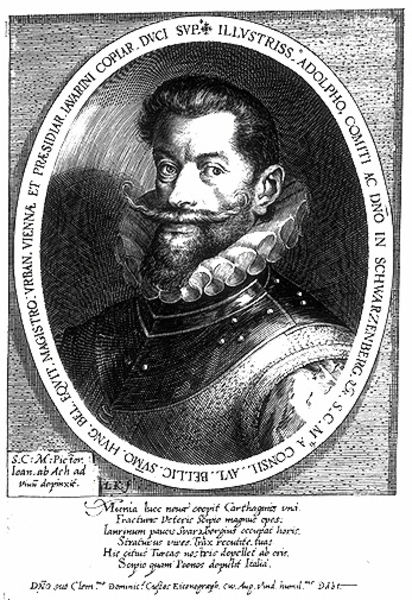
Titel: Bildnis des Grafen Adolph von Schwarzenberg
Künstler: Hans von Aachen
Institution: (Seriendruck)
Schlagwörter: dunkel, mann, schatten, weiß, grau, hell, licht, ohr, schwarz, blick, bart, jung, schnurrbart, augen, barock, kragen, rahmen, ärmel, bildnis, halskrause, portrait, porträt, haare, oval, rund, spanien, schrift, grafik, graphik, schnauz, steif, inschrift, glänzend, metall, rüschen, medaillon, druck, schwarzweiss, schraffur, radierung, stich, illustration, text, beschriftung, herrscher, ritter, rüstung, harnisch, dürer, emblem, kupferstich, kolonialismus, zwirbelbart, latein, lateinisch, epitaph, schriftband, seriendruck, schwarzenberg, rüschenkragen, shakespeare, sereindruck, quichotte, adolpho, kräuselkragen, 30järiger krieg